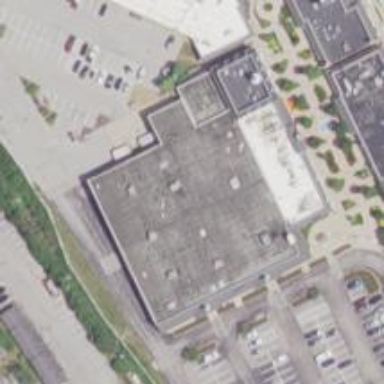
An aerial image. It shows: Retail building.